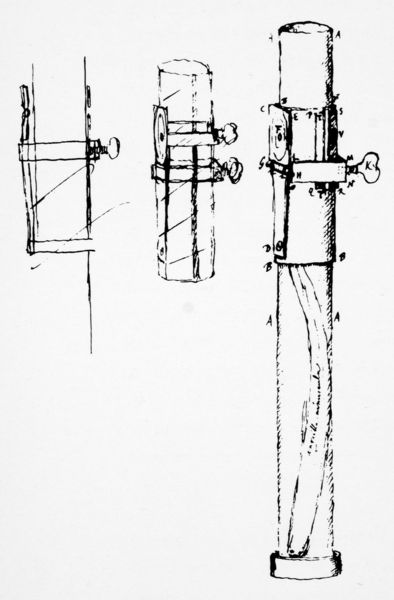
Titel: Aalkijker
Künstler: Christiaan Huygens
Schlagwörter: holz, skizze, säule, zeichnung, mutter, stock, zwei, stab, studie, grafik, graphik, detail, ring, umriss, maschine, technik, schwarz-weiss, buchstabe, buchstaben, beschriftung, bleistift, manschette, entwurf, hochkant, plan, halter, stange, schrauben, rohr, pflock, inhalt, klammer, schraube, stativ, flügelschraube, technisch, röhre, entwuurf, zusammenhalten, schwarzweiuss, schwsarzweiss